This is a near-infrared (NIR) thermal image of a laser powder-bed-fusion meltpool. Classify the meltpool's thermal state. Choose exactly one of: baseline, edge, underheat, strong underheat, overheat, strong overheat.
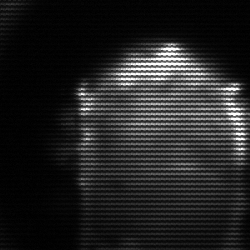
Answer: baseline